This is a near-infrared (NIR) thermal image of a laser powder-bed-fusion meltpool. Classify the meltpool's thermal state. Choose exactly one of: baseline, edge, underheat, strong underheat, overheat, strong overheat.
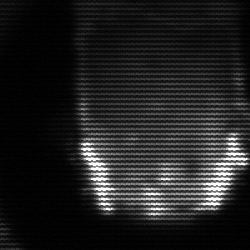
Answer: baseline